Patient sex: M
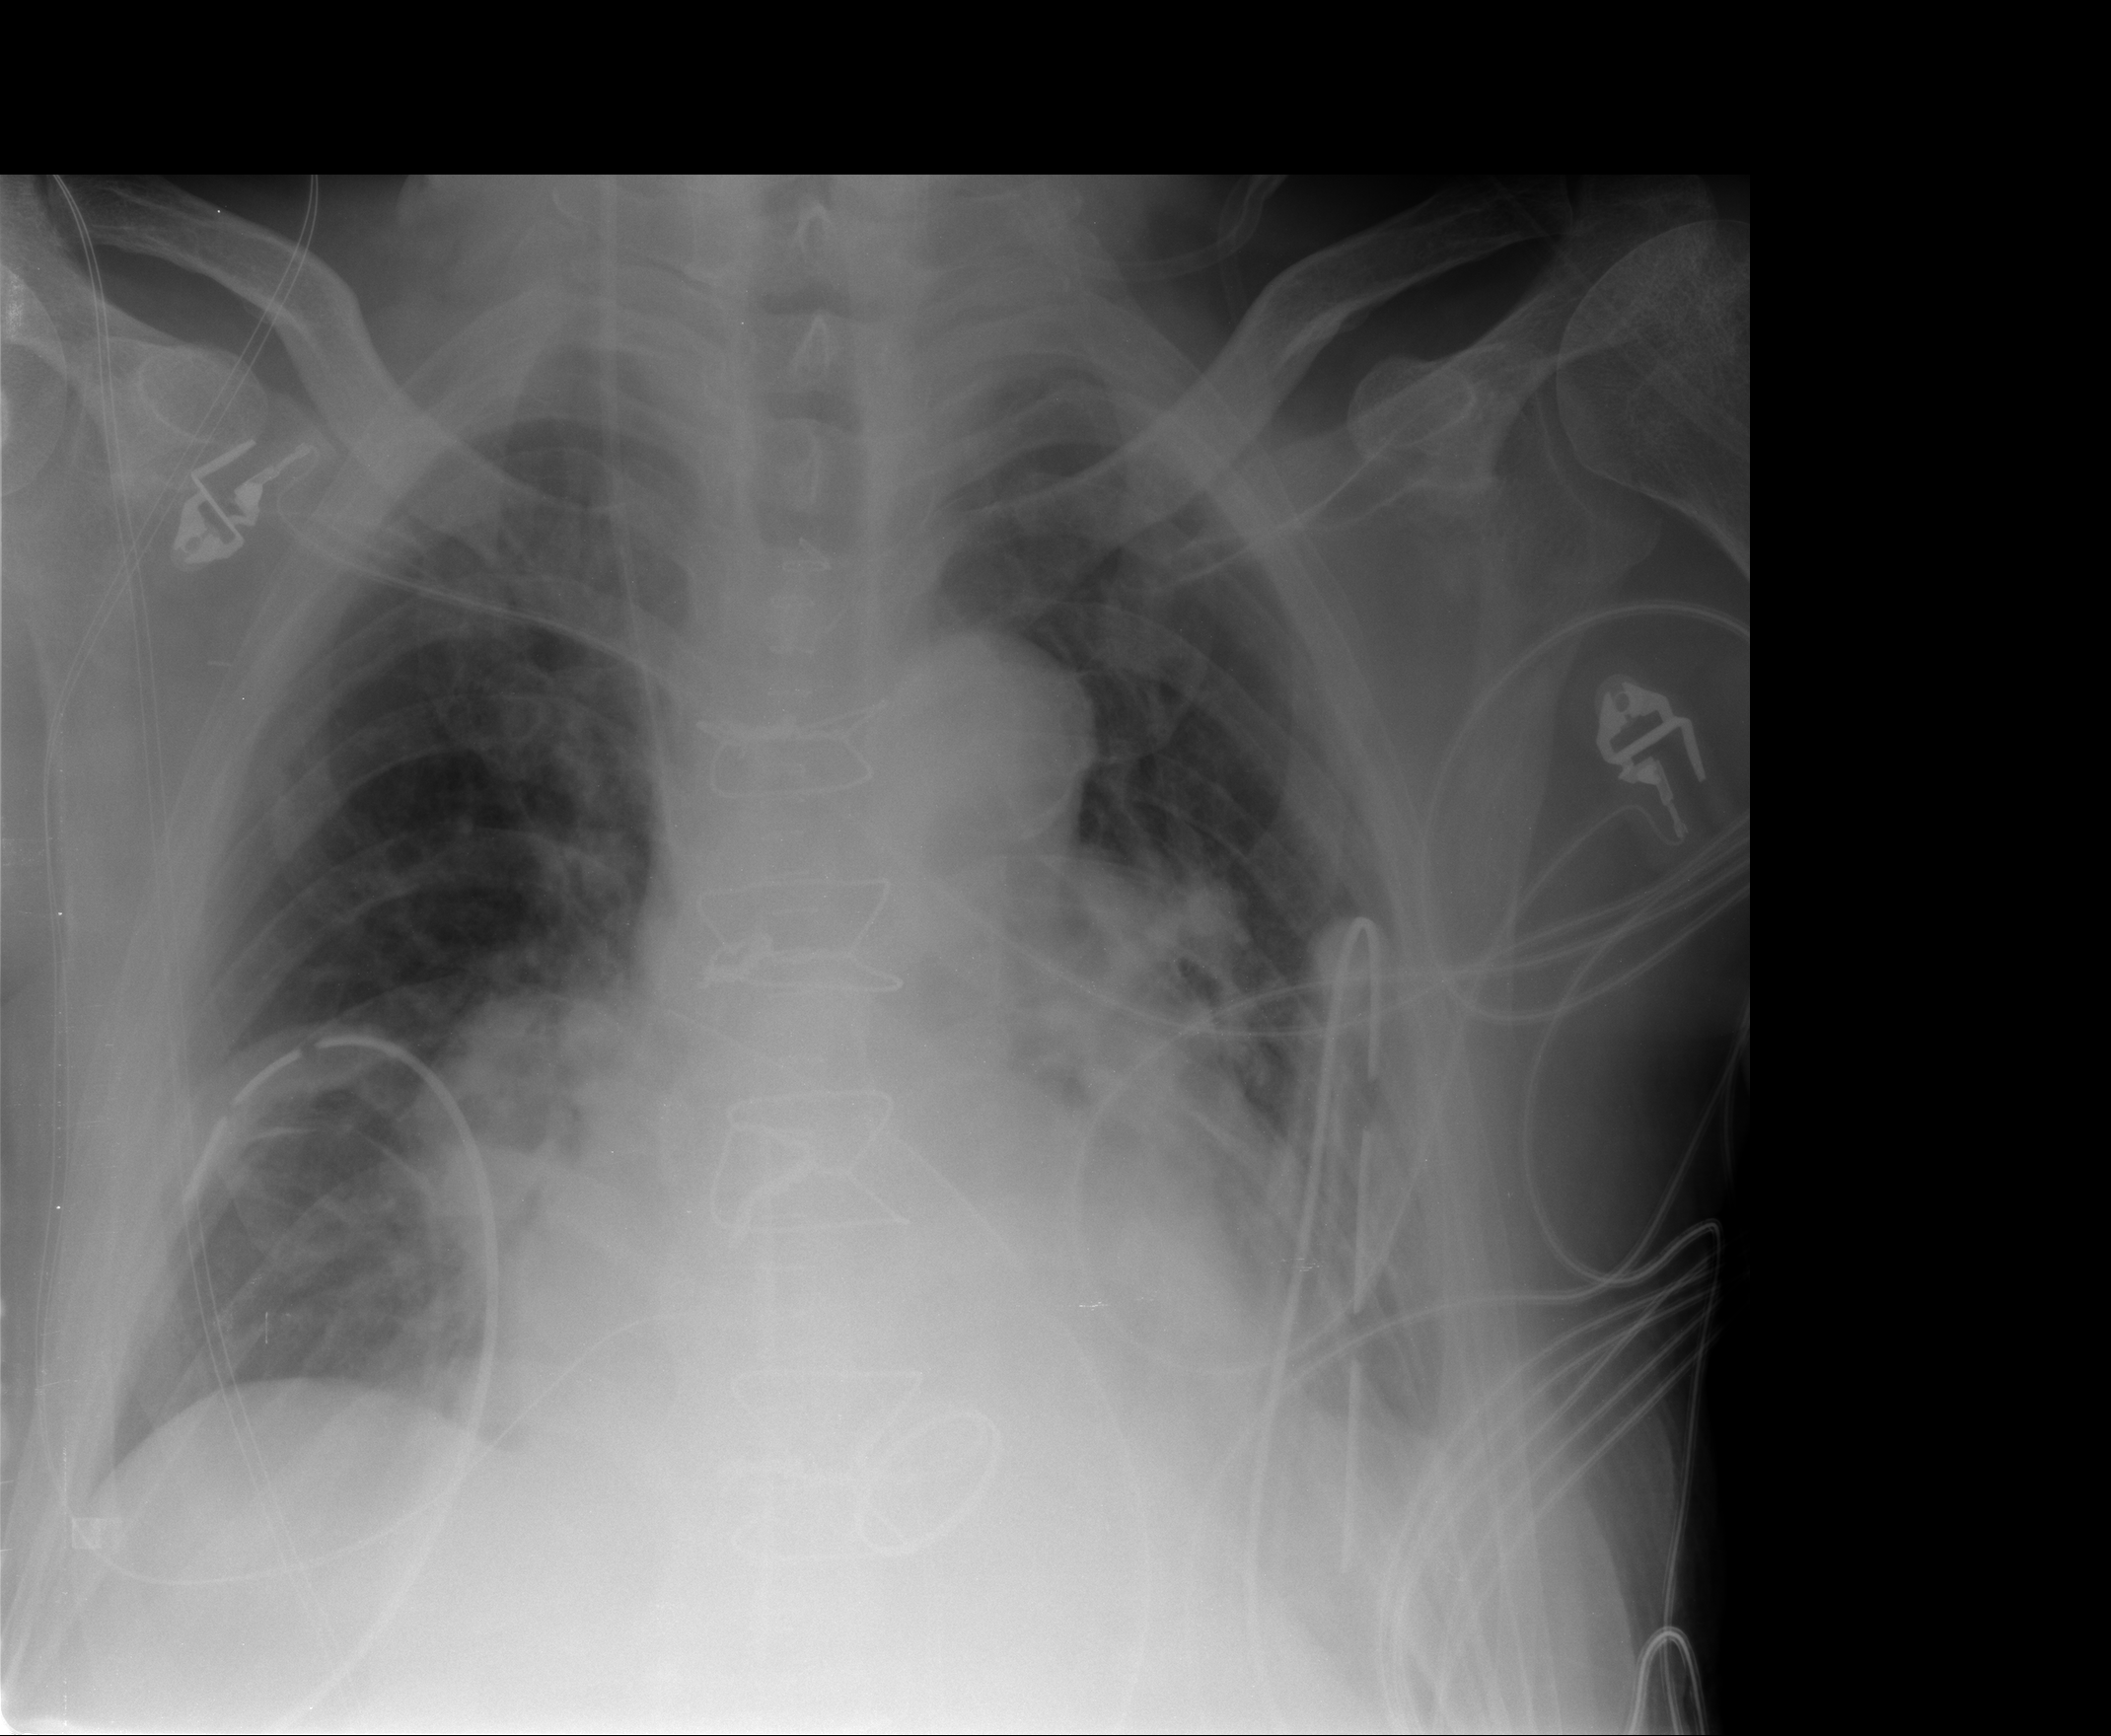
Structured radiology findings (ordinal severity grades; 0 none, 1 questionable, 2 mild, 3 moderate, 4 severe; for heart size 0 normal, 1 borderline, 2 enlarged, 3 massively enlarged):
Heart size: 2
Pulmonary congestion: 3
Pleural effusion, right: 0
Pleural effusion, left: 2
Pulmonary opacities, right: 0
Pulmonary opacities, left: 0
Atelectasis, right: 2
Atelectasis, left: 3